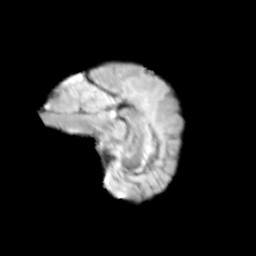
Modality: T2w
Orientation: sagittal
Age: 11
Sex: female
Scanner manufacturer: siemens
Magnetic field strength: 3 T
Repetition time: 3.8 s
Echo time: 0.07 s